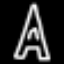
Label: The Eiffel Tower